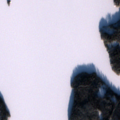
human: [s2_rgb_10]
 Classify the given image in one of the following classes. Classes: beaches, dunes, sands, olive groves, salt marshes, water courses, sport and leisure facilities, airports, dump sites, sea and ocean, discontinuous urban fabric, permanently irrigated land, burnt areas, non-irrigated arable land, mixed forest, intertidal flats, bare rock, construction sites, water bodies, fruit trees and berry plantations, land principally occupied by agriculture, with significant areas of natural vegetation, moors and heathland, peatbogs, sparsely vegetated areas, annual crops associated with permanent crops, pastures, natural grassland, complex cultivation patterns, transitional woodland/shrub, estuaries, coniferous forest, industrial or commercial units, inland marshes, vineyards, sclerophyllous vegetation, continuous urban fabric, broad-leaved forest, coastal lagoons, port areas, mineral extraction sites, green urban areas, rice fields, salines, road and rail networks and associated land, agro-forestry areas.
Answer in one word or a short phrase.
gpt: coniferous forest, mixed forest, water bodies